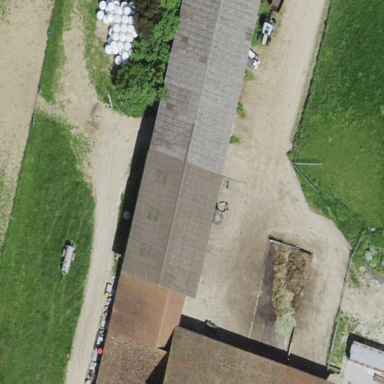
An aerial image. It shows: Building in farmyard.